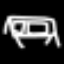
Label: bed